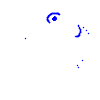
Particle: electron